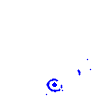
Particle: pion